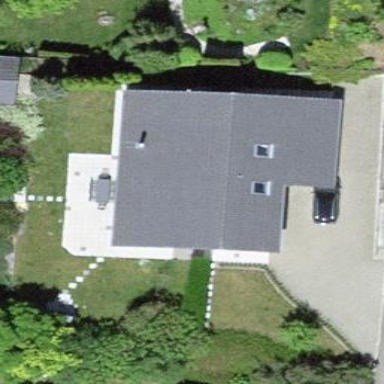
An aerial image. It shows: Simple and straightforward house.